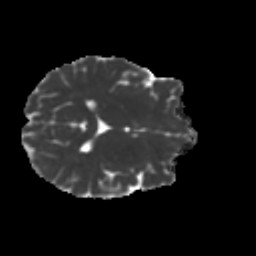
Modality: MD
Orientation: axial
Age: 21
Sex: female
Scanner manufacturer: ge
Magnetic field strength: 3 T
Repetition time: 7.8 s
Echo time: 0.0612 s